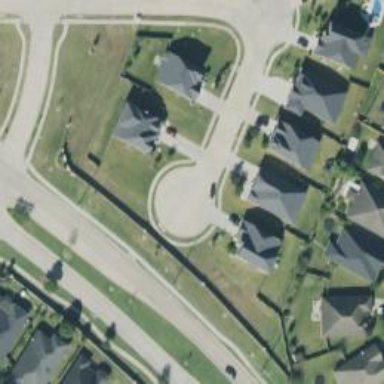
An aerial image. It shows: Circle designated as turning point on the road.